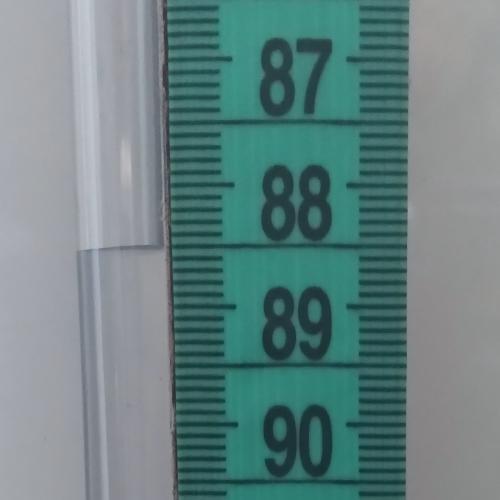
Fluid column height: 88.5 cm